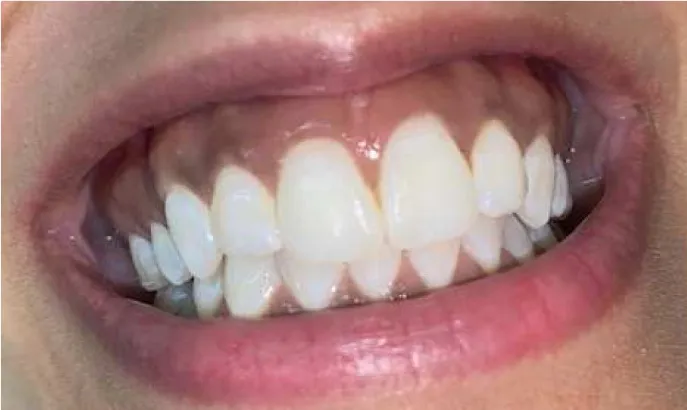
Follow-up clinical photograph. . An eight-month-follow up visit revealed that the brown pigmentation had faded gradually.
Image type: medical_photograph (oral_photograph)